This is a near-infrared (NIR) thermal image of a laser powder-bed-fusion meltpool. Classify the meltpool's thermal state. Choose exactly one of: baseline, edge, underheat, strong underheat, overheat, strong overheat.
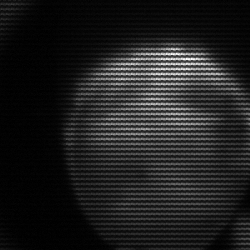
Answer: edge